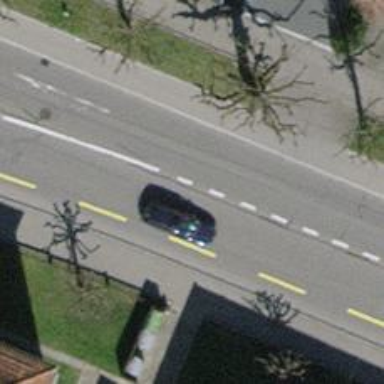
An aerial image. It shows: Asphalt road with primary designation. There is designated lane for cycling and trolley wires are present.